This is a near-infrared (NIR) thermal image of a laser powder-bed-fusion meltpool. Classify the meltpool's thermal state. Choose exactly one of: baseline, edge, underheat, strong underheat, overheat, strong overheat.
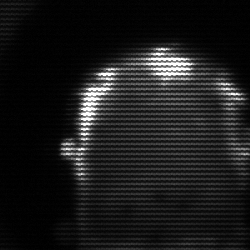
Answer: baseline